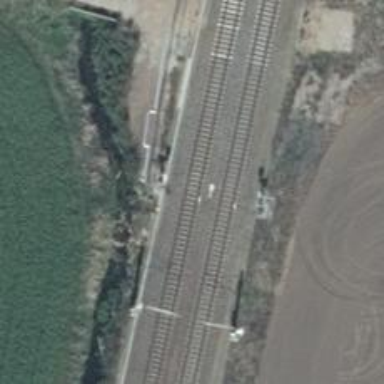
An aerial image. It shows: Railway signal.